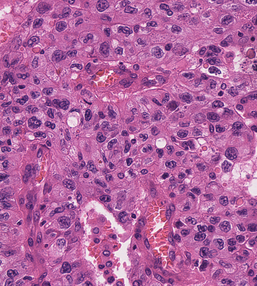
Tumor epithelial tissue: yes
Tumor-associated stroma tissue: no
Normal tissue: no